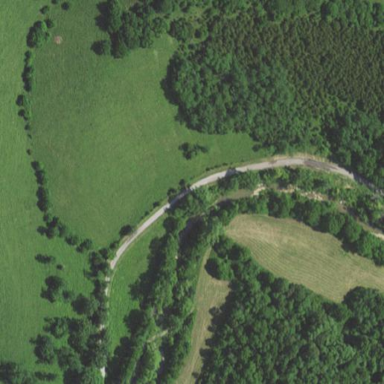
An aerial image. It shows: Beautiful woodland area.